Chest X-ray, PA view. Patient: 37 years old, sex F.
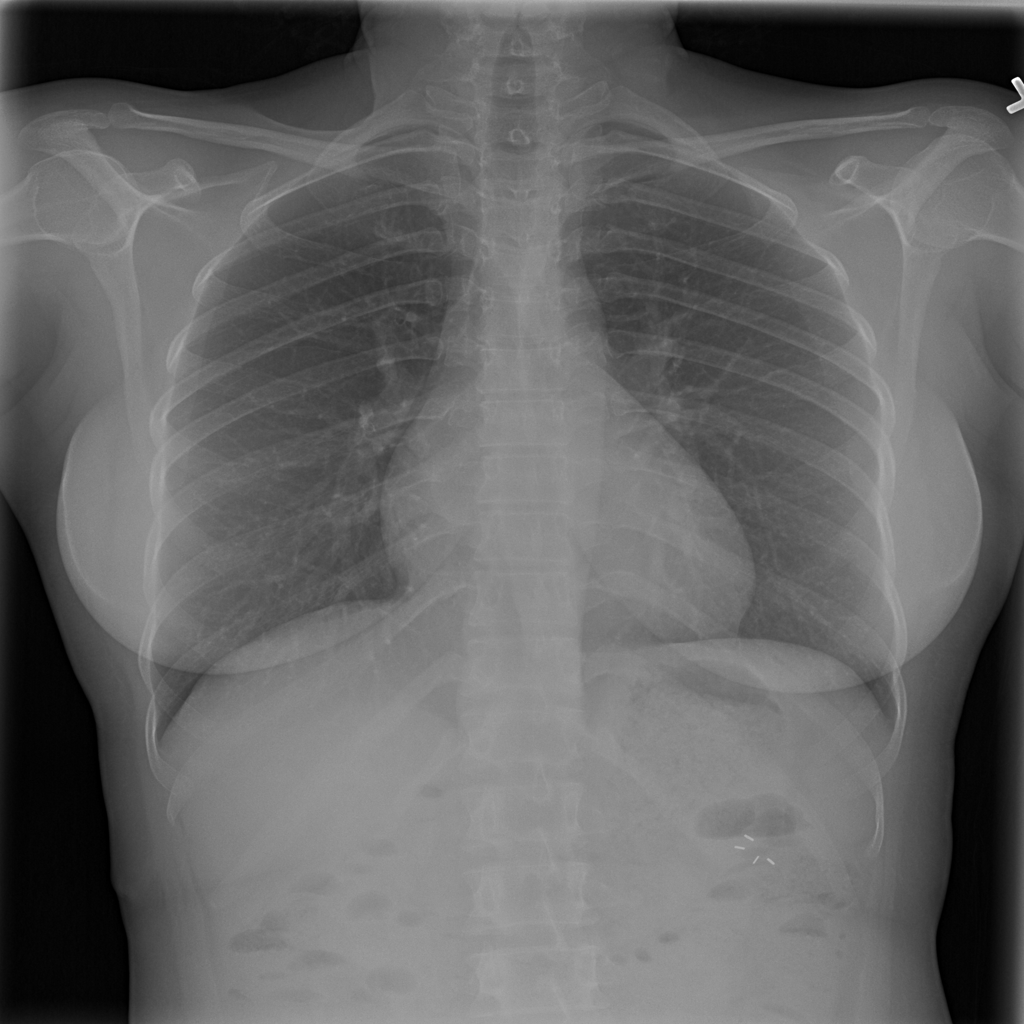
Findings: Infiltration